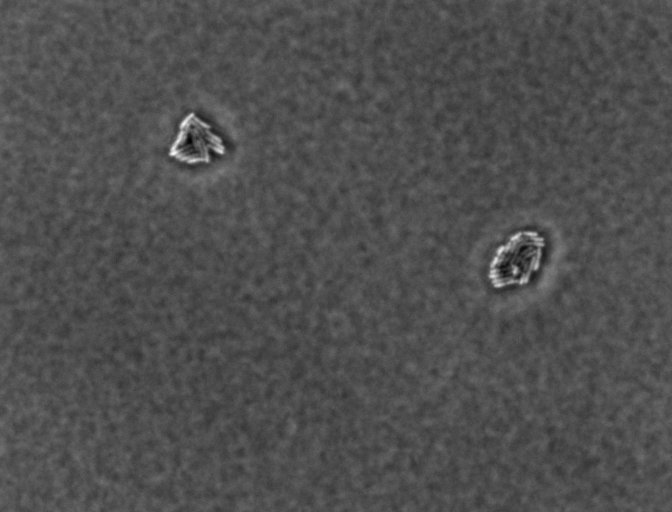
Salmonella enterica Typhimurium